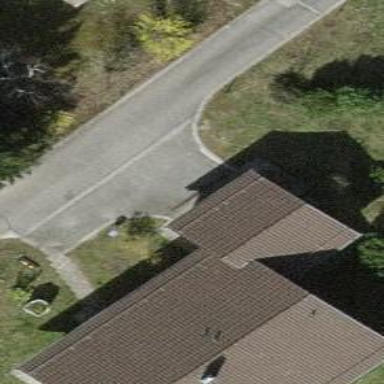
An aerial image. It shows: Garage.